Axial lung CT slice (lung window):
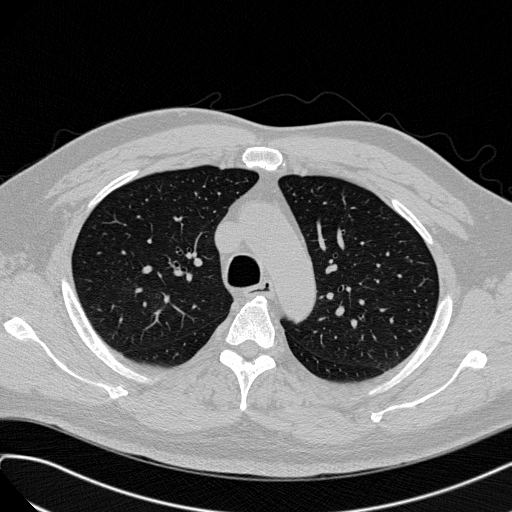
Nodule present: no